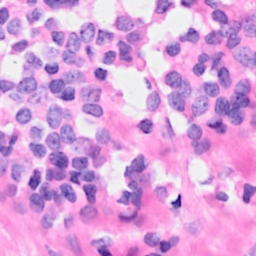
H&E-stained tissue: Breast